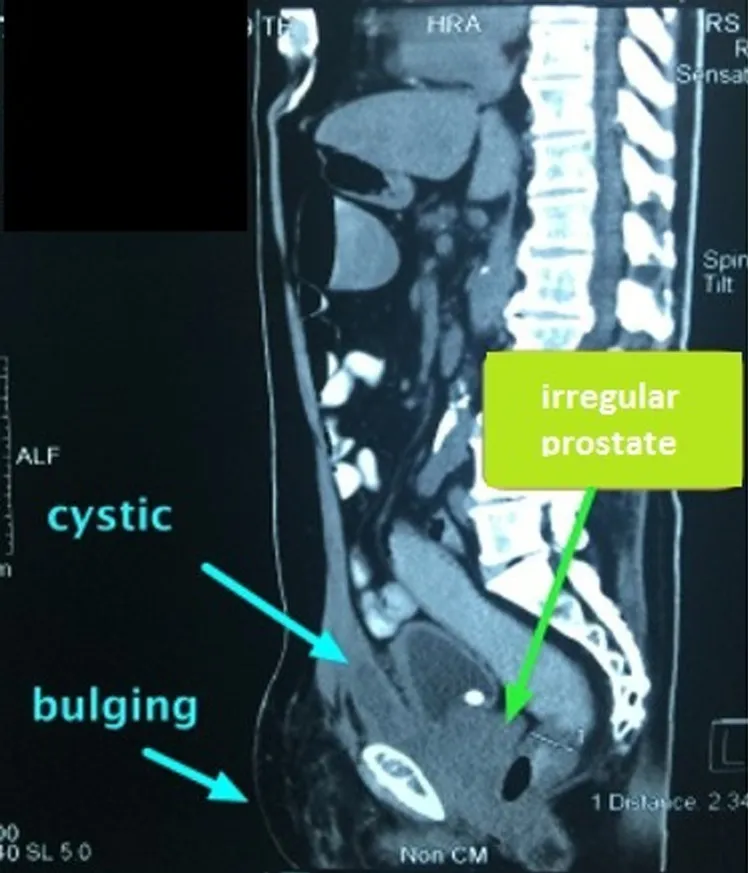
3-month follow-up CT Scan axial view showed mass on the prostate.
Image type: radiology (ct)